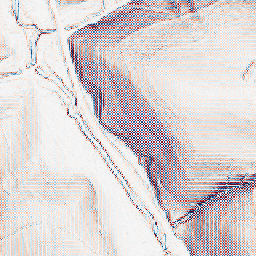
Category: wavelet
Decomposition family: wavelet_dwt
Decomposition parameters: wavelet: haar
level: 1
Upsampling method: nearest
Upsampling parameters: scale: 8
Upsampling scale: 8